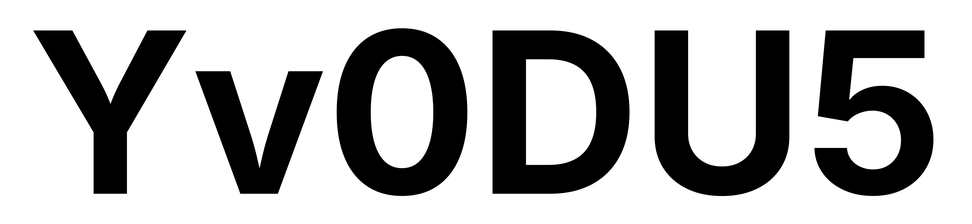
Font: Inter_Bold